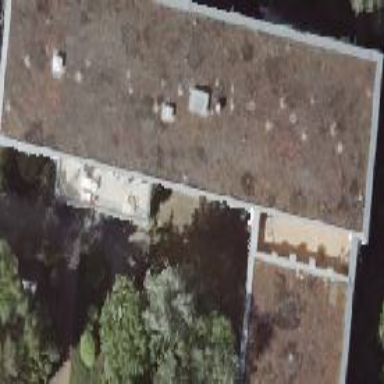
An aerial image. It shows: Building with flat roof.